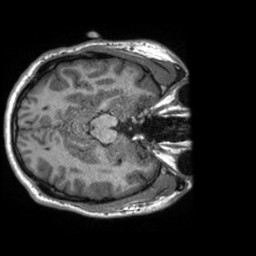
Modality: T1w
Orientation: axial
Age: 30
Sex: male
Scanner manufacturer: siemens
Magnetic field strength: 3 T
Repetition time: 2.3 s
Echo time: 0.00288 s